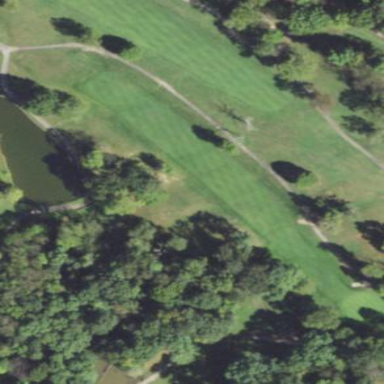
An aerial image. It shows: Golf fairway on grassland designated for leisure and sports activities.